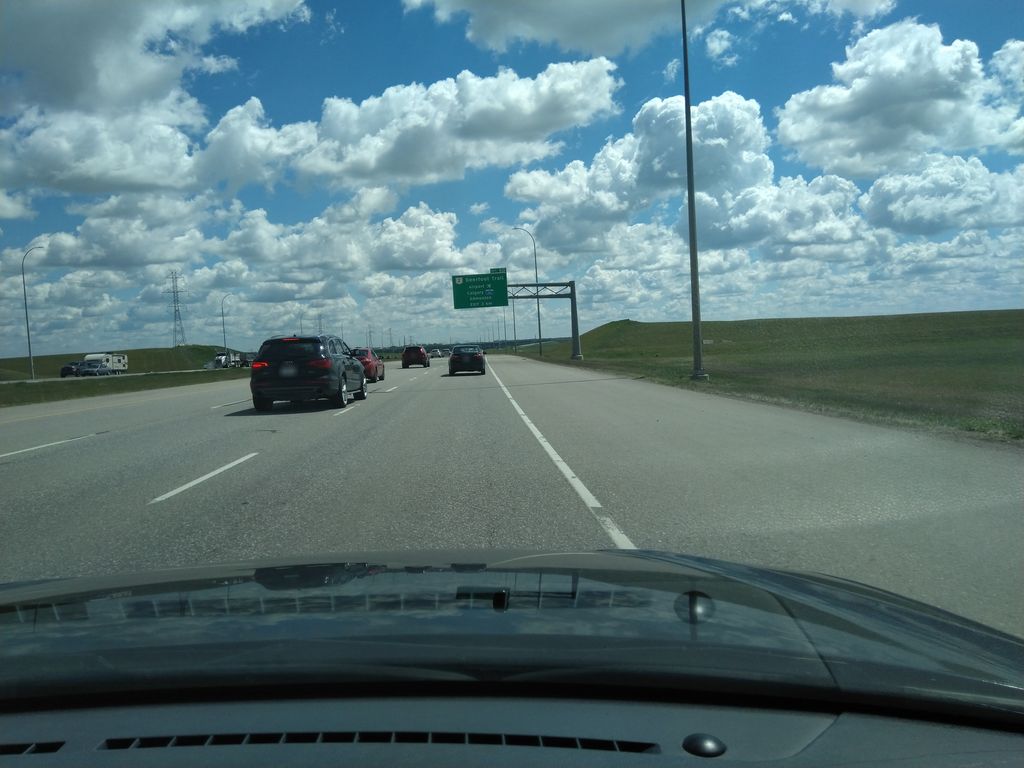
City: calgary